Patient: sex M, age 69
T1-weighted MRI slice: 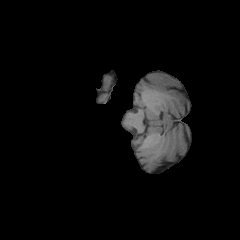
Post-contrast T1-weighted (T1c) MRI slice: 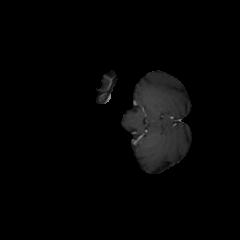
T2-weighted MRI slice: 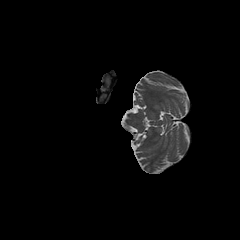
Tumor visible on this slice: no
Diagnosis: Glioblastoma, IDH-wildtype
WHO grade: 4